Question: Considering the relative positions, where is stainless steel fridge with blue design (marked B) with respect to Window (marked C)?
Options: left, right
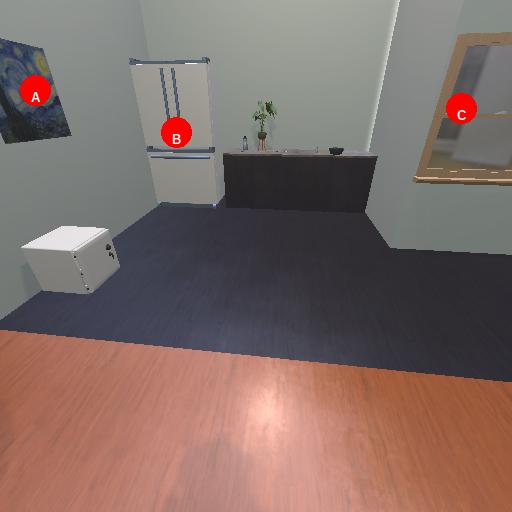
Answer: left